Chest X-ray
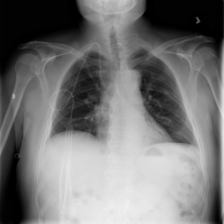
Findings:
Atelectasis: positive
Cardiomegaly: negative
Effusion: negative
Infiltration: negative
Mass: negative
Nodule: negative
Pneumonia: negative
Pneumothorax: negative
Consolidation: negative
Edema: negative
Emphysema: negative
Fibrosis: negative
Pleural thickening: negative
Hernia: negative